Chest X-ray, PA view. Patient: 66 years old, sex F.
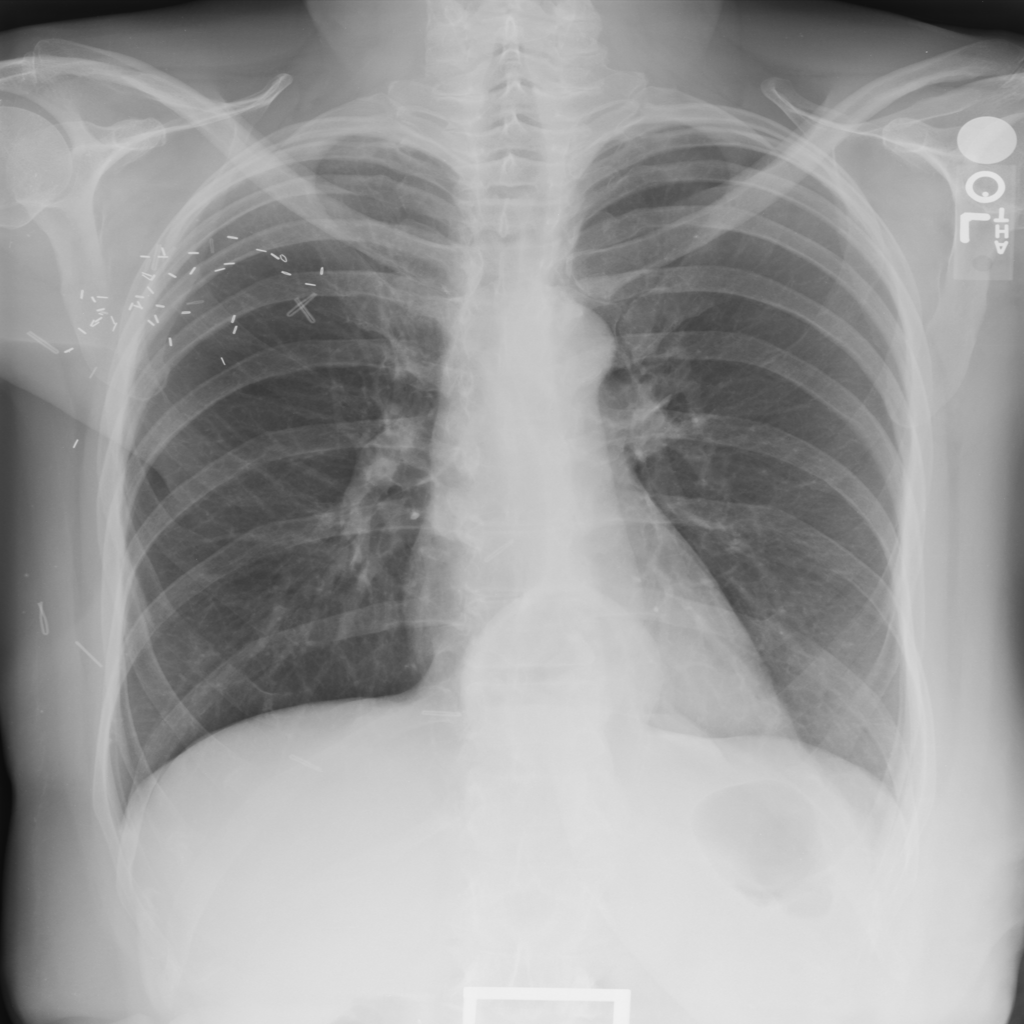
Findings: Hernia